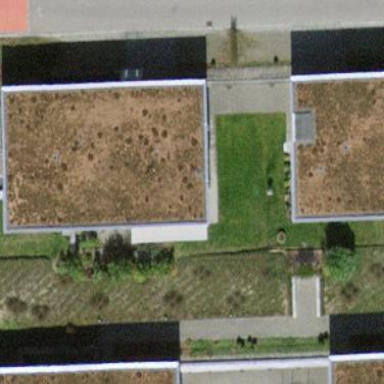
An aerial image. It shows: Building.